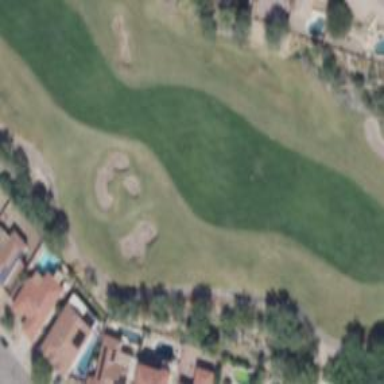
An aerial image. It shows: View of golf hole.